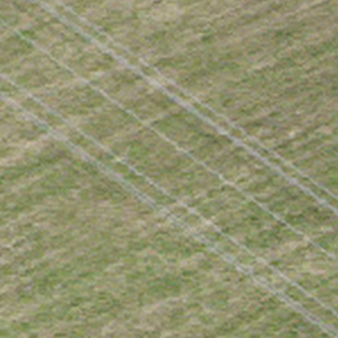
Label: other